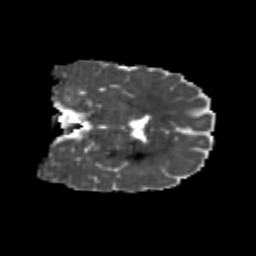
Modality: MD
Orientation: coronal
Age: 23
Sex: male
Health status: healthy
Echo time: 0.074 s